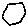
Label: hexagon